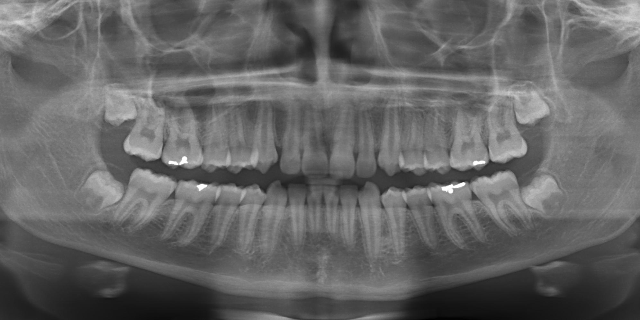
adult